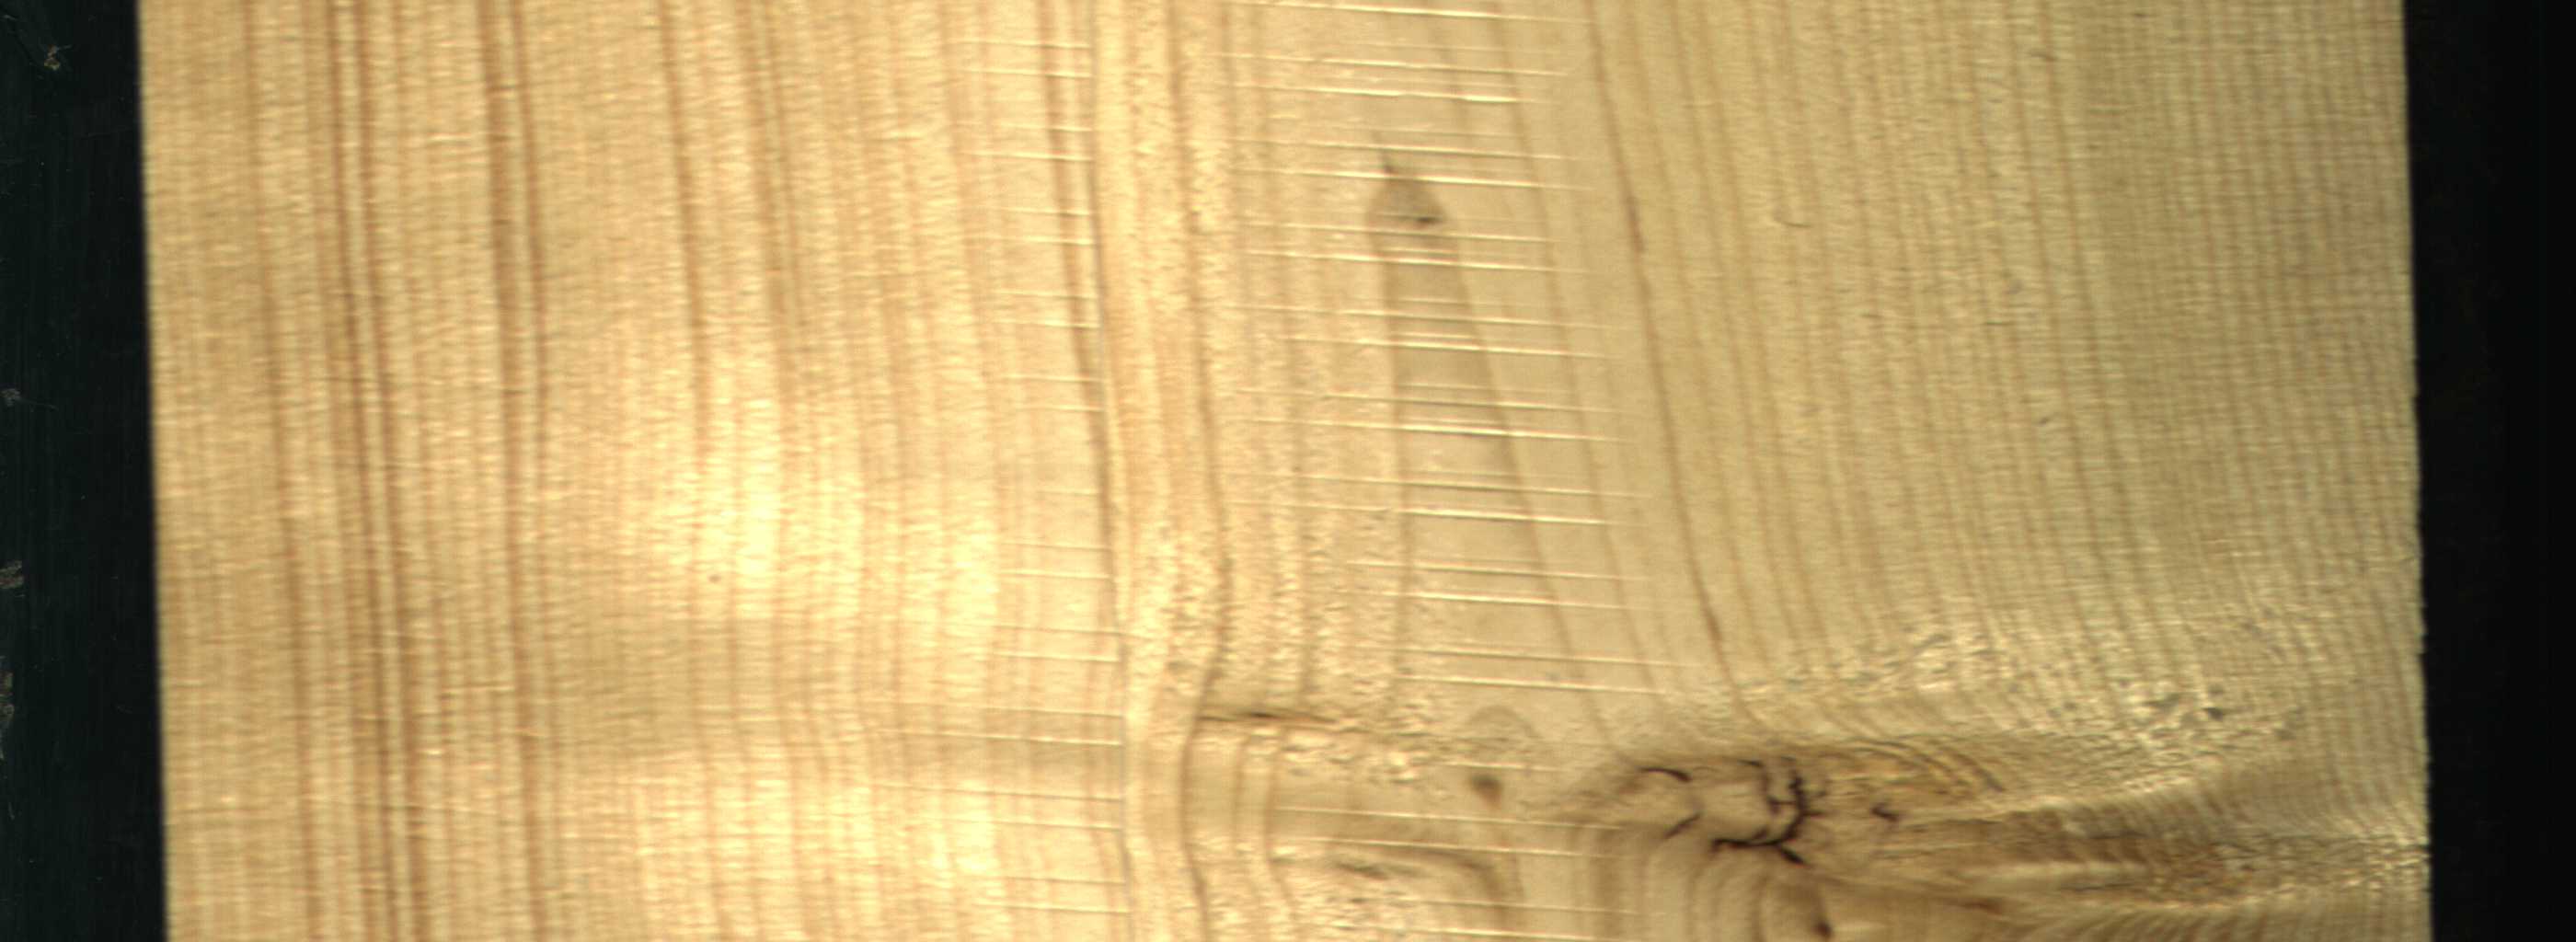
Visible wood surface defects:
Dead_Knot